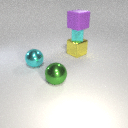
large cyan metal sphere in front of large yellow metal cube